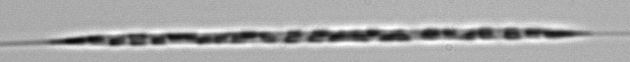
Label: Rhizosolenia